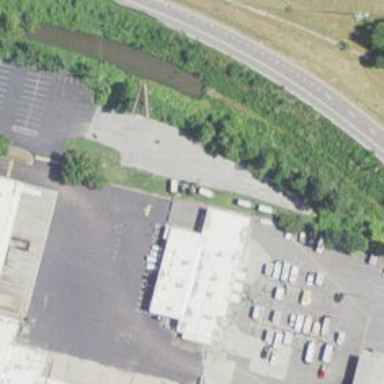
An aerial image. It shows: Commercial building.